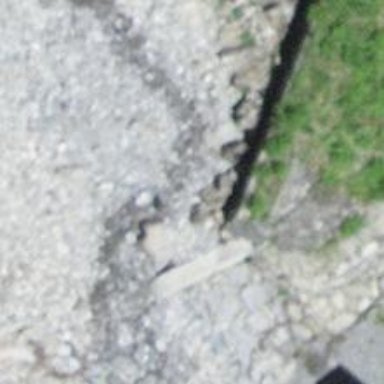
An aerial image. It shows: Flood wall barrier.